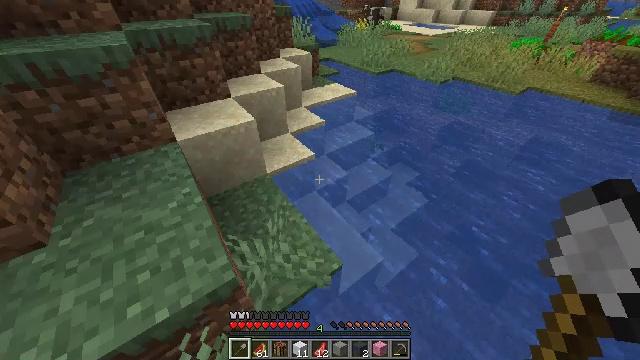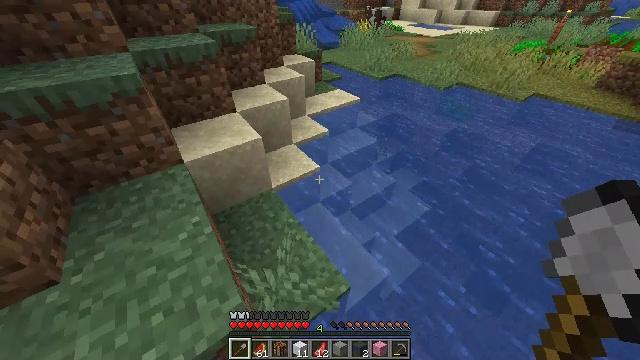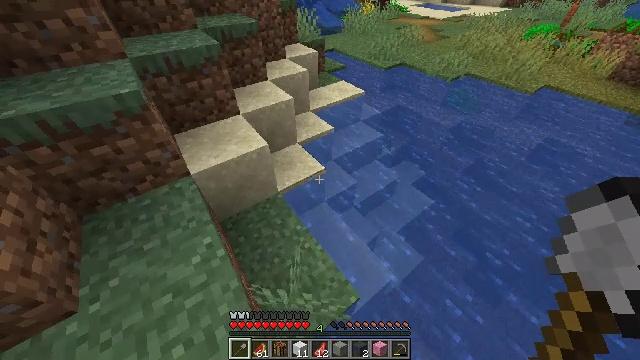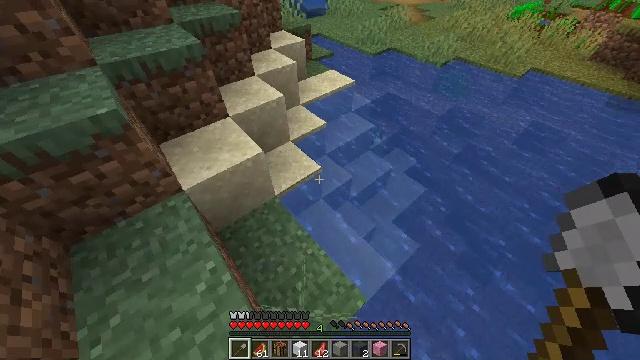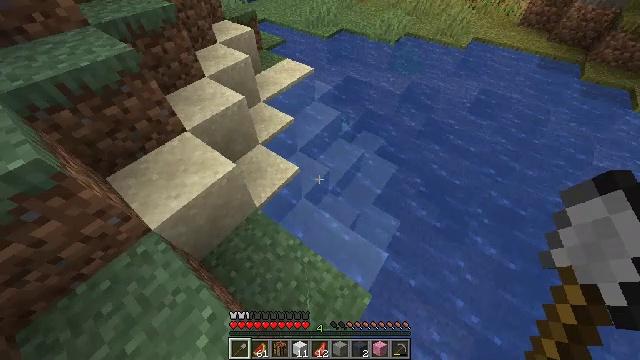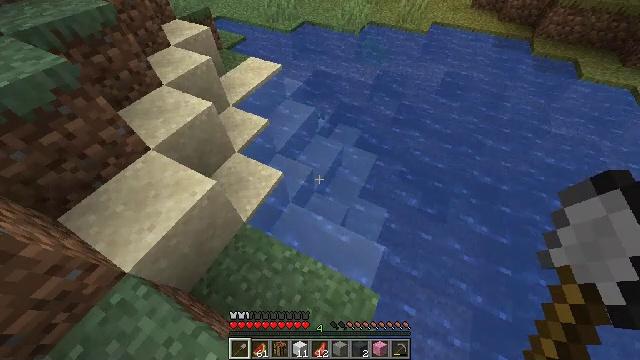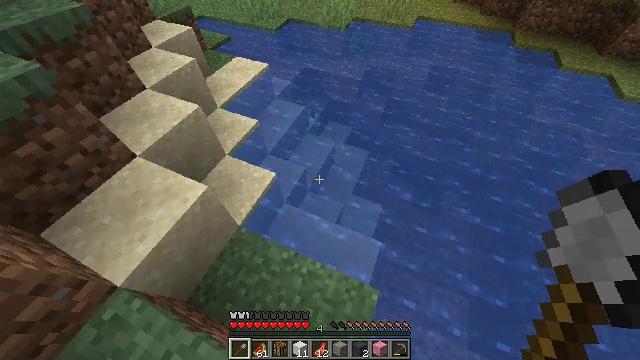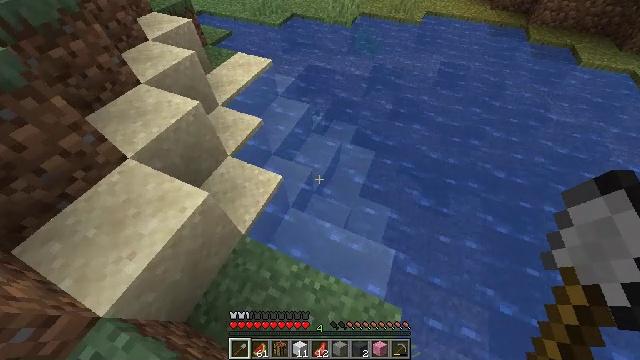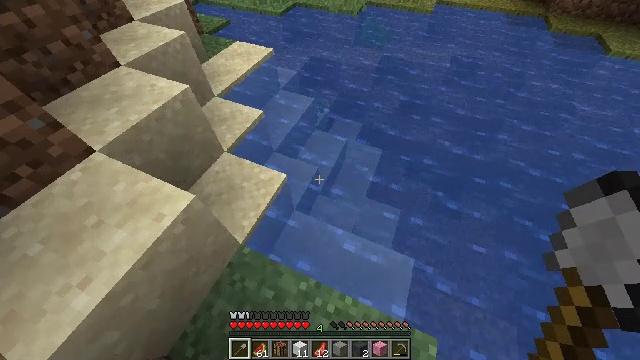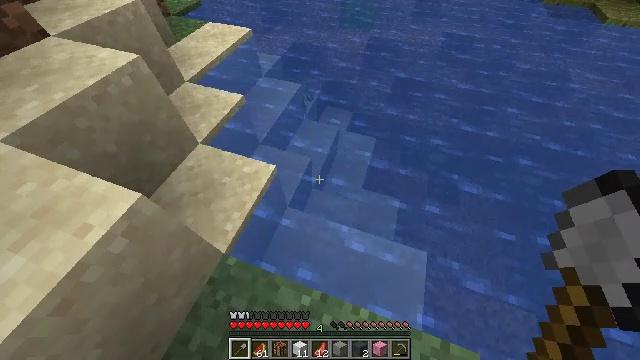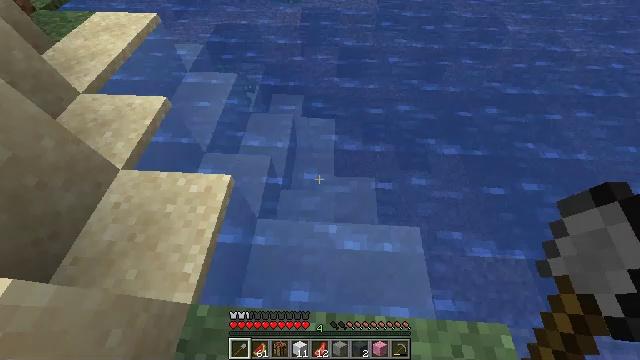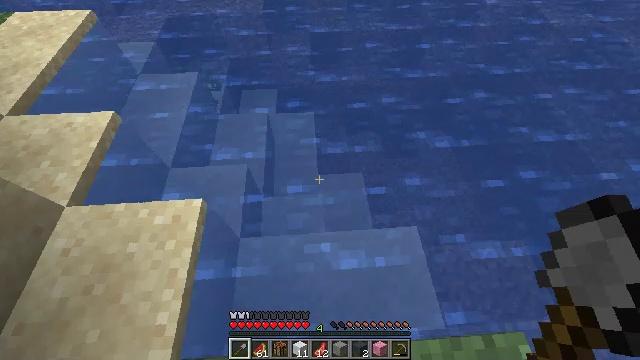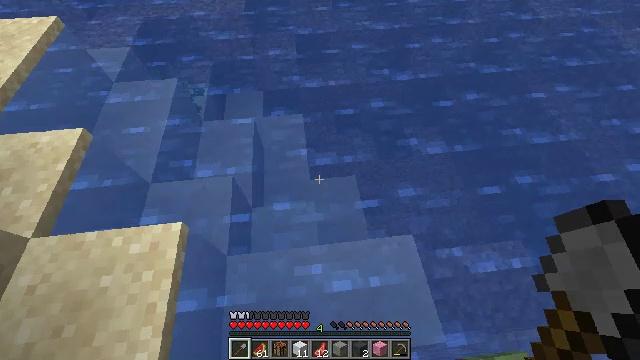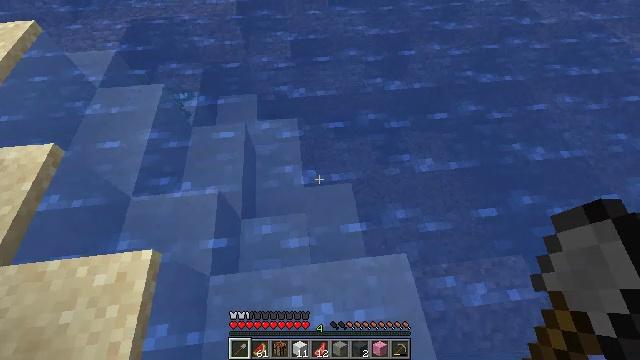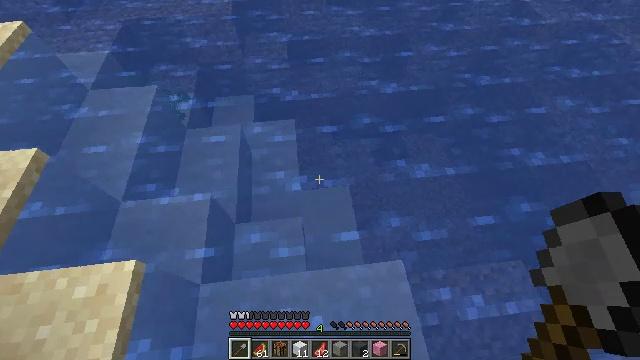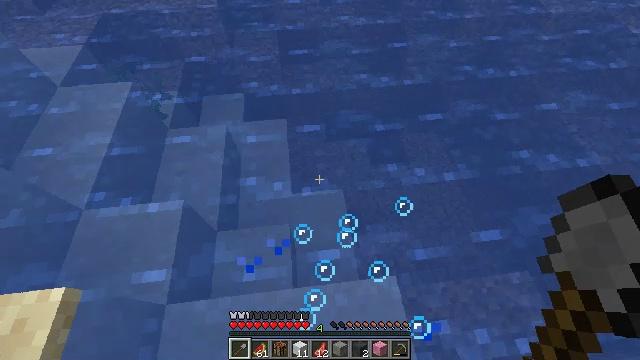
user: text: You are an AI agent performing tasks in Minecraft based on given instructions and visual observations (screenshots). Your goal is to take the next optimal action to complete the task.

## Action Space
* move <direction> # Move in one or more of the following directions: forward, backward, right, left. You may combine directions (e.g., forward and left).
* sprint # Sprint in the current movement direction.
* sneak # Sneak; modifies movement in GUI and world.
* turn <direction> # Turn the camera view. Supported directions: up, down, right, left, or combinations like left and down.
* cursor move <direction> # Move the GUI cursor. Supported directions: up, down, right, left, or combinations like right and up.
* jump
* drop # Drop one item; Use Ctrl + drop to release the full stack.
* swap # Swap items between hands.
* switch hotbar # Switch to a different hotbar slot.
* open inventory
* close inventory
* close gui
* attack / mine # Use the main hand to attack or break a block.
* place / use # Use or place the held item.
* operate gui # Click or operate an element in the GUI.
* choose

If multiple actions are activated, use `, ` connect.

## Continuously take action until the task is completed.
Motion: motion action
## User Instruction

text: Break the seagrass in the ocean.
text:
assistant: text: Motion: move forward and move left, jump
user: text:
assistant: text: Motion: move forward and move left, turn down, jump
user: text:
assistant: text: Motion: move forward and move left, turn right and down, jump
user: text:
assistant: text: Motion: move forward, turn right and down, jump
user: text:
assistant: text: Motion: move forward and move right, turn right and down
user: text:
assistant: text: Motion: move forward and move right, turn right
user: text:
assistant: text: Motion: move forward and move right
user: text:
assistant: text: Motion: move forward and move right
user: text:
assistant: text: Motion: move right, turn right and down
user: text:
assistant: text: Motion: move right, turn right and down
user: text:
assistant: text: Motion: move forward and move right, turn right and down
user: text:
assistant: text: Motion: move forward and move right, turn right
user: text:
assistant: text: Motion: move forward and move right
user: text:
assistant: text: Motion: move forward and move right
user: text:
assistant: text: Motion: move forward and move right
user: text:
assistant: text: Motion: move forward and move right, turn left
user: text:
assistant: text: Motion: move forward and move right
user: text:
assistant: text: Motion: move forward and move right
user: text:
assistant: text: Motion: move forward and move right
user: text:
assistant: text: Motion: move forward and move right
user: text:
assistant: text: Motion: move forward and move right, turn left
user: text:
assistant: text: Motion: move forward and move right, turn left
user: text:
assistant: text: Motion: move forward and move right, turn left and up
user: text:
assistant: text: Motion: move forward and move right, turn left and up
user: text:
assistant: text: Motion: move forward and move right, turn left and up
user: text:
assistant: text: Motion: move forward and move right
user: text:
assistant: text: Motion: move forward and move right
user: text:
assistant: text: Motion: move forward and move right
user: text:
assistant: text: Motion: move forward and move right
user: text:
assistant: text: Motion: move forward and move right